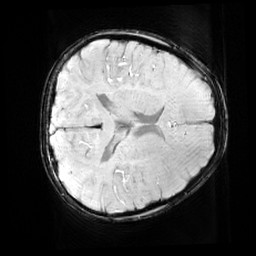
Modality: SWI
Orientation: axial
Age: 11
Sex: male
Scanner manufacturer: siemens
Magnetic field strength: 3 T
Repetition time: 0.027 s
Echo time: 0.02 s